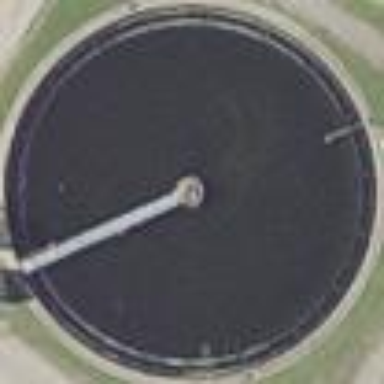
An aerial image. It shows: Image of wastewater.